The image folds the raw vibration samples of a bearing signal into a 2-D grayscale square (signal-to-image encoding). What is the most likely bearing condition (normal, inner_race, outer_race, ball)?
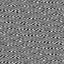
Answer: inner_race